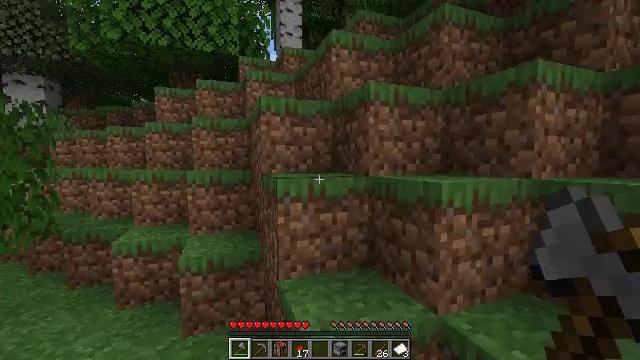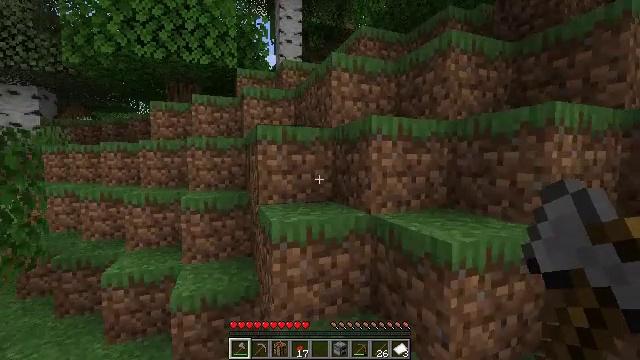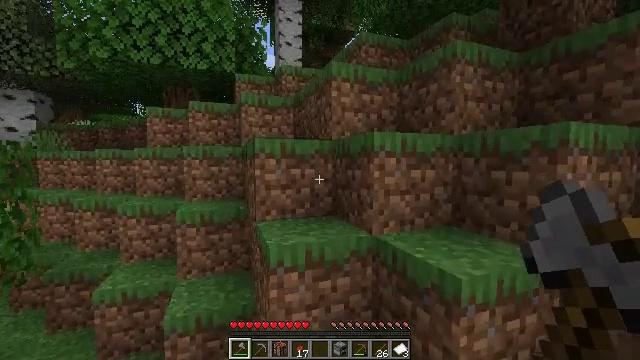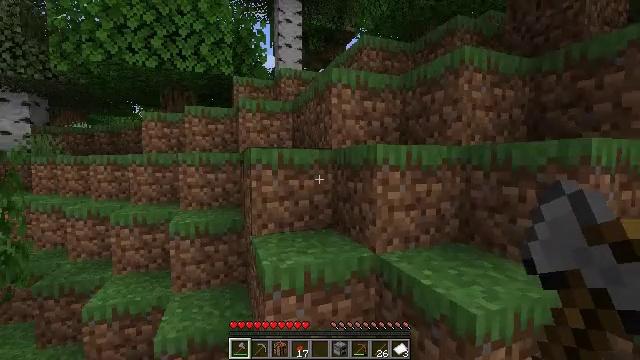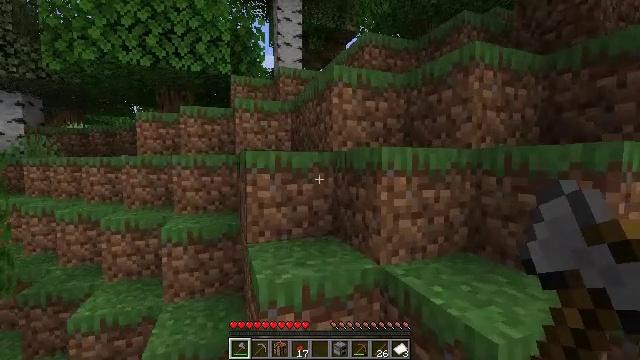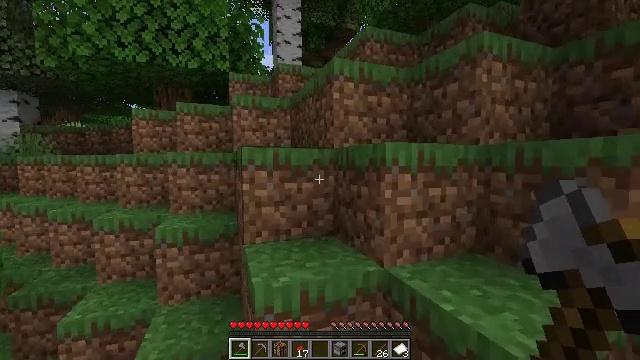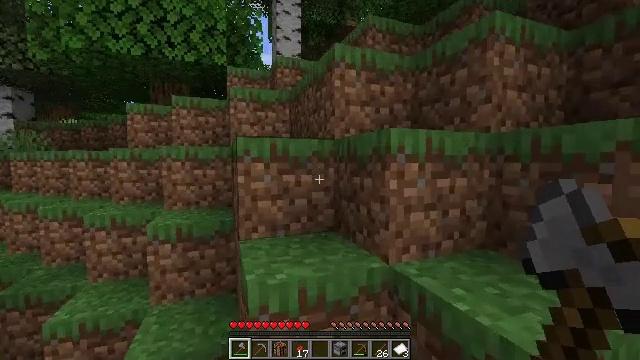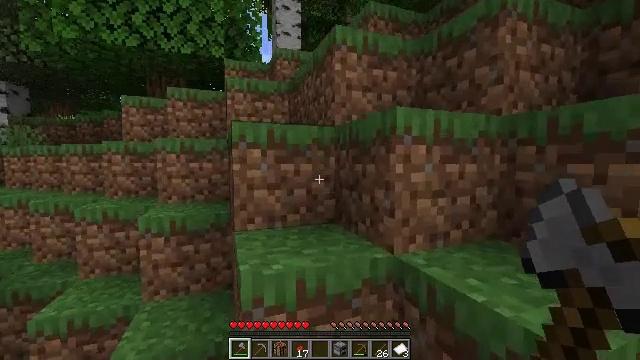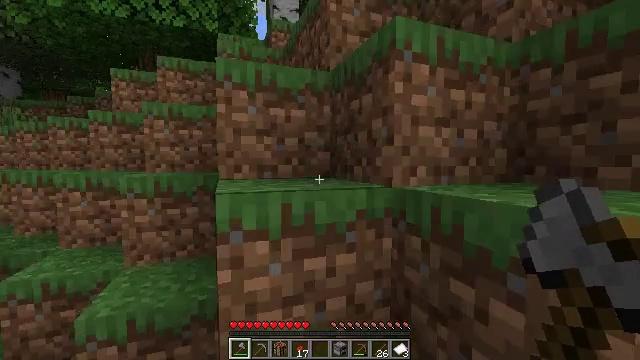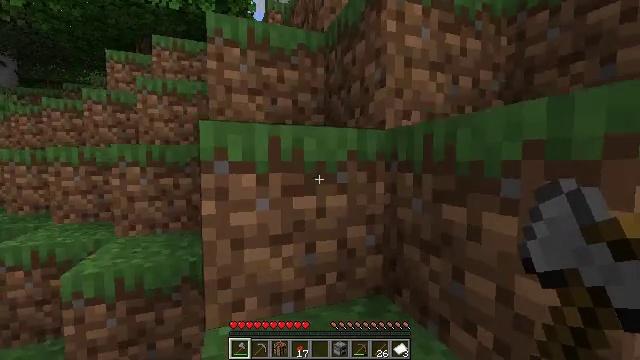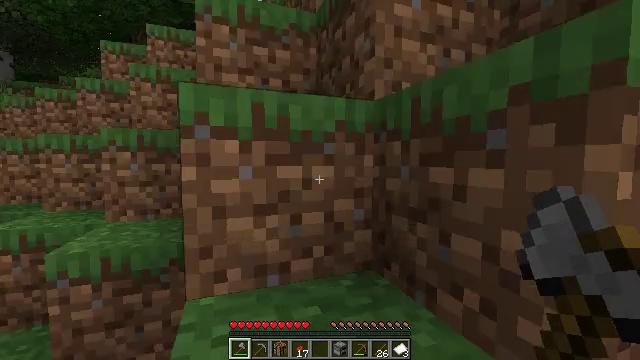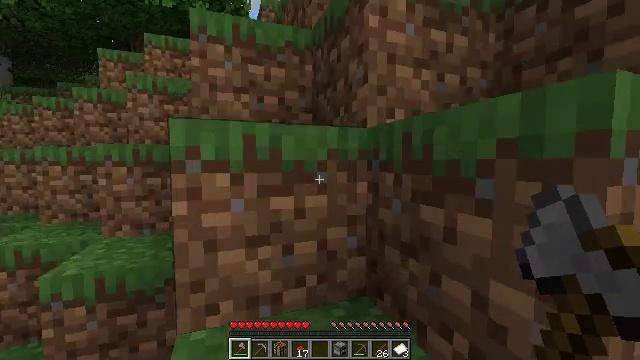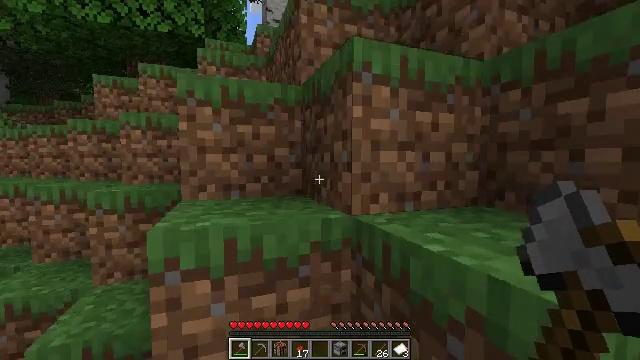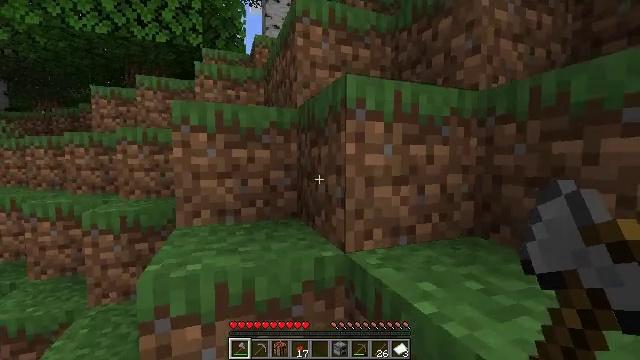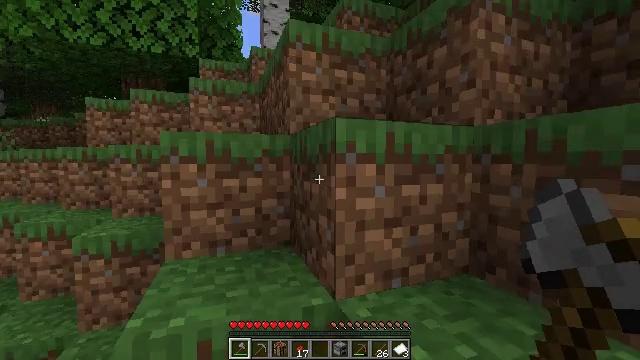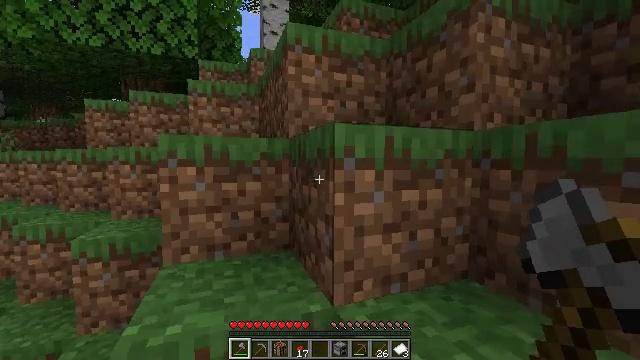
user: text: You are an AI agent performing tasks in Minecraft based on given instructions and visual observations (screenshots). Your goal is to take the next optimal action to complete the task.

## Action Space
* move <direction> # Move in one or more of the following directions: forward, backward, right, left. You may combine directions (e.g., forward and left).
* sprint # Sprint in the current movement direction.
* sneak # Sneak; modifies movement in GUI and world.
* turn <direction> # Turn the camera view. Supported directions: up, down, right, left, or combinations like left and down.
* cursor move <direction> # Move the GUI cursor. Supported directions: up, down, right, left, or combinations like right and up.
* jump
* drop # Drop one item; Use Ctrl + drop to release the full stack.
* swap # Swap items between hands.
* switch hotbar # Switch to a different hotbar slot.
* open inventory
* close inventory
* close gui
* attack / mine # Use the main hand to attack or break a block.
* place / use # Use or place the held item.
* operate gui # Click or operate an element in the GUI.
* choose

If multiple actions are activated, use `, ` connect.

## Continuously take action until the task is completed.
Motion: motion action
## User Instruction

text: Combat the sheep.
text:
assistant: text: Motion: move forward, jump
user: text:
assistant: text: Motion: move forward, jump
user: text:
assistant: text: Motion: move forward
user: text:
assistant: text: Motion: move forward
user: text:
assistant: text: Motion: move forward
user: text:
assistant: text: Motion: move forward
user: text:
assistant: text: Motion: move forward
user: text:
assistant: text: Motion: move forward, jump
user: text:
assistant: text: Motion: move forward, jump
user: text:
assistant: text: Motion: move forward, jump
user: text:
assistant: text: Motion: move forward, jump
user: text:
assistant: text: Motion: move forward
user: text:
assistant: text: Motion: move forward
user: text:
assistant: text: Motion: move forward
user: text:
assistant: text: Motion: move forward
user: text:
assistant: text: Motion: move forward
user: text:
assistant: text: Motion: move forward
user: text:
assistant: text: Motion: move forward, jump
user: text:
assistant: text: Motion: move forward, jump
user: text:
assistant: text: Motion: move forward, jump
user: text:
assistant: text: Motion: move forward, jump
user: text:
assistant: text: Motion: move forward, turn right
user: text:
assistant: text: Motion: move forward, turn right
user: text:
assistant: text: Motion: move forward, turn right
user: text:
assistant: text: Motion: move forward
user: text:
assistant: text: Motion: move forward, jump
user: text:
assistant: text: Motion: move forward, jump
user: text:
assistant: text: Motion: move forward, jump
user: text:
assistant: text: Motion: move forward, jump
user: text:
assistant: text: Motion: move forward